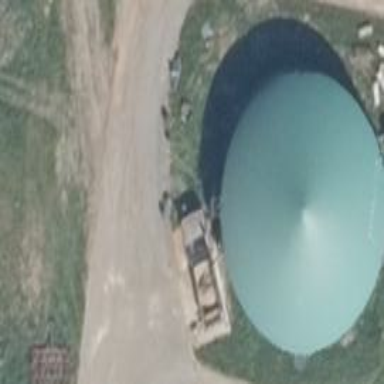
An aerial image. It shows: Digester building.